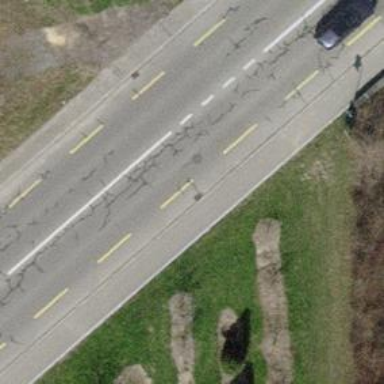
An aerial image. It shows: Primary road with asphalt surface and designated cycle lane.